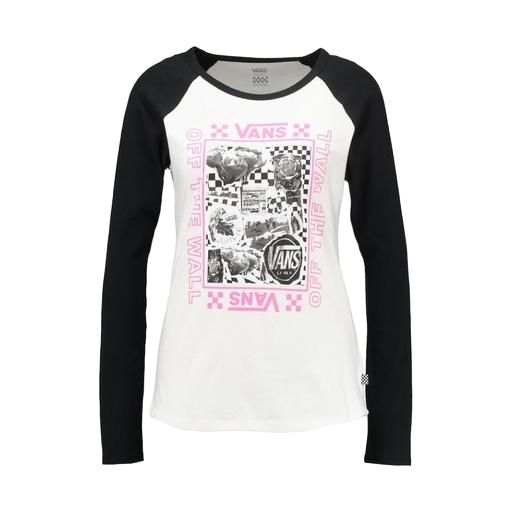
long-sleeve tee, black white long sleeve t-shirt, longsleeve t-shirt, white background